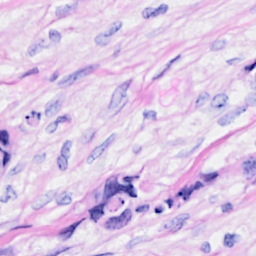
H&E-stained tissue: Breast